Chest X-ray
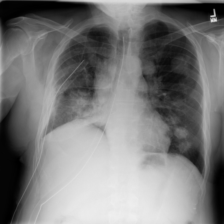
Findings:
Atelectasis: positive
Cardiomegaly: negative
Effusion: positive
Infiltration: positive
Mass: positive
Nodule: positive
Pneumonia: negative
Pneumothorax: positive
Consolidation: positive
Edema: negative
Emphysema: negative
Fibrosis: negative
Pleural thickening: negative
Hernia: negative